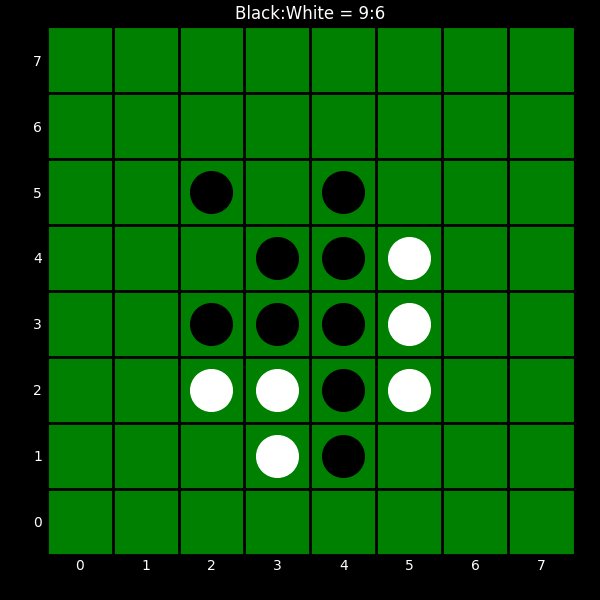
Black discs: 9
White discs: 6